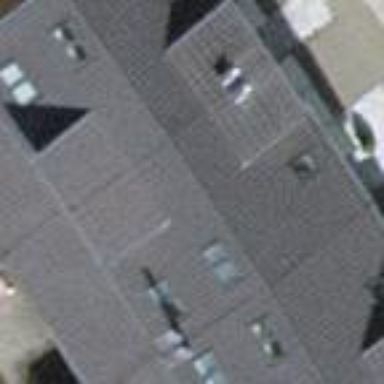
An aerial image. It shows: Terrace building.